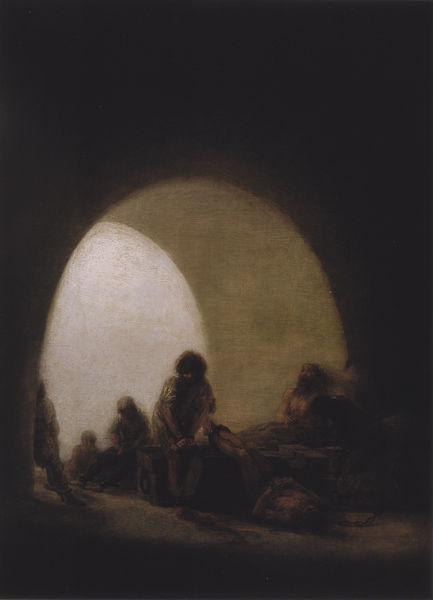
Titel: Prison Interior
Künstler: Francisco José Goya Lucientes
Standort: Durham
Institution: The Bowes Museum
Schlagwörter: dunkel, gemälde, gruppe, mann, nackt, schatten, weiß, akte, frauen, menschen, ocker, sitzen, braun, fenster, frau, hell, holz, kleid, kleider, licht, männer, nacht, raum, schwarz, gebäude, beige, leute, malerei, alt, bart, bärte, architektur, arm, falten, leiche, rembrandt, tod, toter, innenraum, erde, kalt, brücke, boden, dunkelheit, haare, sitzend, stoffe, familie, innen, kind, höhle, kontrast, arbeit, kinder, rund, helldunkel, fesseln, ruhe, liegen, ruhen, schlafen, düster, bogen, jungen, gepäck, kette, mauer, pause, rast, hocker, schemel, rundbogen, kopftuch, finster, lüster, lichteinfall, warten, liegend, tor, unten, bögen, eingang, keller, truhe, gewölbe, fetzen, irrenanstalt, kreuz, torbogen, trostlos, gefangen, kiste, malen, gestalten, abwesend, sarg, verschwommen, gefängnis, kerker, christus, kreuzabnahme, gefangene, dreck, aussen, versteck, räuber, hoffnung, gegenlicht, armut, schnitzen, höhleneingang, gestrandet, tunnel, schutz, dreckig, vermummt, schmutzig, kauernde, karavane, dunekl, gebölbe, verlies, tonnengeölbe, samtig, srin, tunell, helldunkelmalerei